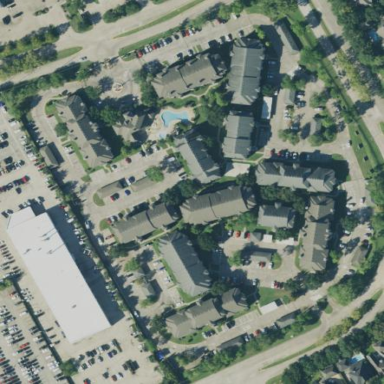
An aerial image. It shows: Residential area with apartments.